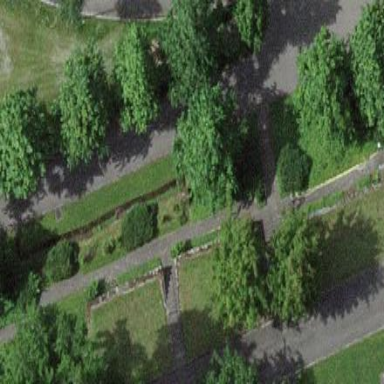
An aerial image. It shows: Sector within cemetery.